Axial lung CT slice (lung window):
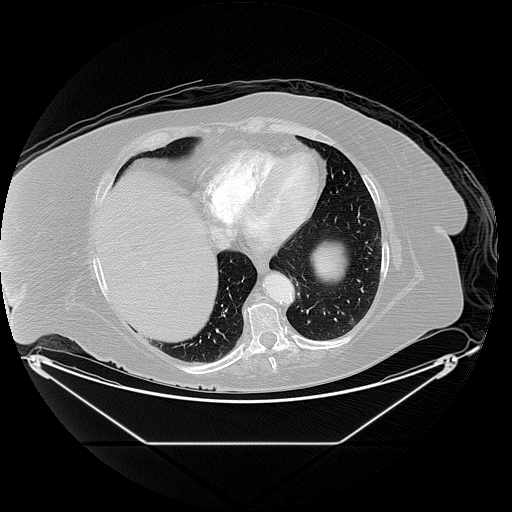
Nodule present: no